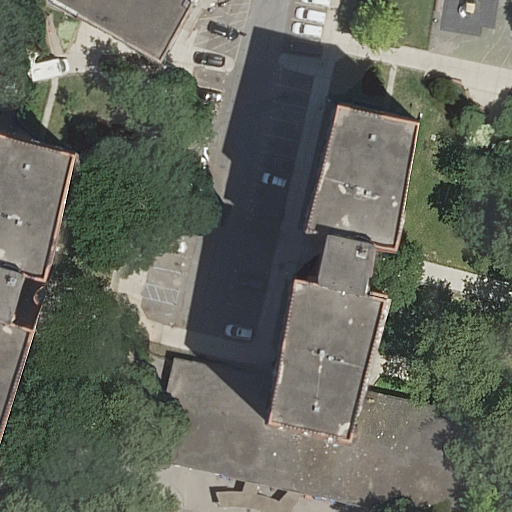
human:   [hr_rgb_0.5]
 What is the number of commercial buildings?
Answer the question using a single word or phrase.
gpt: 0

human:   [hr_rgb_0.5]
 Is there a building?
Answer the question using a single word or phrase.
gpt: yes

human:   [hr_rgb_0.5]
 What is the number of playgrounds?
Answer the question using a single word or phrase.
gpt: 2

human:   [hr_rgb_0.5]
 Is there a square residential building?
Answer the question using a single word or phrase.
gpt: no

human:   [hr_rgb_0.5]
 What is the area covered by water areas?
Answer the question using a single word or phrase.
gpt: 0m2

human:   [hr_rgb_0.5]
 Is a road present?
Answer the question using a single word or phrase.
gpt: yes

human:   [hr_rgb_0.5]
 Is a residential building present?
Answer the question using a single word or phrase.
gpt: yes

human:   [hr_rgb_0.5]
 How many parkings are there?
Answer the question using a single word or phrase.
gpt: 1

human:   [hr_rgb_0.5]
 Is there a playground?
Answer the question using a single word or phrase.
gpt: yes

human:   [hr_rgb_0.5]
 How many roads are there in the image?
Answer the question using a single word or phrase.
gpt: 12

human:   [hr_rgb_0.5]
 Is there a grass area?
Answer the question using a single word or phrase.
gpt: yes

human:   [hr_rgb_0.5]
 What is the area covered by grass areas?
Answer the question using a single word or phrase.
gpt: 1709m2

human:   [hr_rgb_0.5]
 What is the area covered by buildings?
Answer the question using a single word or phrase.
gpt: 3474m2

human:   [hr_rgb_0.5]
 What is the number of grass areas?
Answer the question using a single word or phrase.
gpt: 7

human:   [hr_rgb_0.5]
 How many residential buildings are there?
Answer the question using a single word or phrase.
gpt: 5

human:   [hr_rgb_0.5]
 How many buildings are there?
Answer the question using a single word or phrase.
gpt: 5

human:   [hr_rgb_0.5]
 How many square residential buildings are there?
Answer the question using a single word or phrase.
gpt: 0

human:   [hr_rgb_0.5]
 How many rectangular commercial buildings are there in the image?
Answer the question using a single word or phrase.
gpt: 0

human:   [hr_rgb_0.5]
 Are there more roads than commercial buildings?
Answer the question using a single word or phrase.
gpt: yes

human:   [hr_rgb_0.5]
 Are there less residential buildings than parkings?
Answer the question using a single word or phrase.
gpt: no

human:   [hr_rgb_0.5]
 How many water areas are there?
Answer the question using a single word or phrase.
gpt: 0

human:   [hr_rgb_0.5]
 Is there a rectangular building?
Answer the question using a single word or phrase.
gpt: yes

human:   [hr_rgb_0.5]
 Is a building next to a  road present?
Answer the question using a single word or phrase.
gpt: yes

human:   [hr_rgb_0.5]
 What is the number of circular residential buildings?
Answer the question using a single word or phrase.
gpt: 0

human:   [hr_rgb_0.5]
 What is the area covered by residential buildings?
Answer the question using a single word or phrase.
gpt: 3474m2

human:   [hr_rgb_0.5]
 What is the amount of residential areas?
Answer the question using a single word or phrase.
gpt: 1

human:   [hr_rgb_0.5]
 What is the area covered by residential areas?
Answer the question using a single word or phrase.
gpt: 3538m2

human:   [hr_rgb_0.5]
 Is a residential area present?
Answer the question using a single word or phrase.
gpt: yes

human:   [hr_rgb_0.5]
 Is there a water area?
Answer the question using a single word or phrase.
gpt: no

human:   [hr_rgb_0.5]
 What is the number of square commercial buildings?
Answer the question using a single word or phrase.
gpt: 0

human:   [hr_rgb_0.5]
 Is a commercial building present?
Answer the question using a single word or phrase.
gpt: no

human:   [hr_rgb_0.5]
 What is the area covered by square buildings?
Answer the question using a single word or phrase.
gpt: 0m2

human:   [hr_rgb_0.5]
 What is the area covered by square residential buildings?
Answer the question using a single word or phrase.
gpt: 0m2

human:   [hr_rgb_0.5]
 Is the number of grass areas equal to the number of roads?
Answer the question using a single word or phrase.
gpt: no

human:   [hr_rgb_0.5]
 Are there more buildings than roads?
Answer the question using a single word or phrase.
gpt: no

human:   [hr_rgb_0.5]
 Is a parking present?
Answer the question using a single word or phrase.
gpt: yes

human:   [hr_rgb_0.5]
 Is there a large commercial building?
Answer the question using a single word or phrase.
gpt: no

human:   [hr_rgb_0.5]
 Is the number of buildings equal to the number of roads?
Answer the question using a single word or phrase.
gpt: no

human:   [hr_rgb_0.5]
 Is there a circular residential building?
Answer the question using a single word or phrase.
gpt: no

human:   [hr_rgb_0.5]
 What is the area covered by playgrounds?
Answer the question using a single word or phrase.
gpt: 984m2

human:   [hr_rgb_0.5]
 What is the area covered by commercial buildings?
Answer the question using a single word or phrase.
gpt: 0m2

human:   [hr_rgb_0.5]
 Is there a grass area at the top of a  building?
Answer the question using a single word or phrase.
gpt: yes

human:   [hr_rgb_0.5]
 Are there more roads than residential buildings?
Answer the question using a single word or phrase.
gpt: yes

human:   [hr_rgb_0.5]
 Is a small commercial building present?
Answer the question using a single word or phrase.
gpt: no

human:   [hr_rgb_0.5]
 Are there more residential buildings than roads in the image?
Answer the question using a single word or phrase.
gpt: no

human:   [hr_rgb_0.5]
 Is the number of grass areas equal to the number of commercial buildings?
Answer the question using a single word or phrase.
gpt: no

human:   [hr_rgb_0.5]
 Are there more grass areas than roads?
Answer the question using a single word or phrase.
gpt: no

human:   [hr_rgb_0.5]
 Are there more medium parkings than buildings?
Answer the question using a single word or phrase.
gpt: no

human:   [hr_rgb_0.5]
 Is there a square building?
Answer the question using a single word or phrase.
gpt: no

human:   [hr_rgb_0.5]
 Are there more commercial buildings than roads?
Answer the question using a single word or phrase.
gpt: no

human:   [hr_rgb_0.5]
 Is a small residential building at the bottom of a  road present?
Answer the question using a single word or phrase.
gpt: yes

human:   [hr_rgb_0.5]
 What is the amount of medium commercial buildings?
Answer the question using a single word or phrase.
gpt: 0

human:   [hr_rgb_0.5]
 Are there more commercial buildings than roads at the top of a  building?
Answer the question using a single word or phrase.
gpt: no

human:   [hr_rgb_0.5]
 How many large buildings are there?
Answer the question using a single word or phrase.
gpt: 3

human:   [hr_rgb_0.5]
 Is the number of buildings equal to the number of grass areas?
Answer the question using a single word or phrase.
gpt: no

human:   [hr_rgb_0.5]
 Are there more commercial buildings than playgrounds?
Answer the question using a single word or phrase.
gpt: no

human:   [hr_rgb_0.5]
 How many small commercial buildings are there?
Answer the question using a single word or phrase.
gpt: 0

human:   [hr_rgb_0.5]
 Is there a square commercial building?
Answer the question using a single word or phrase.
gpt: no

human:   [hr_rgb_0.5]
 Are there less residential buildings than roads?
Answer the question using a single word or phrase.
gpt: yes

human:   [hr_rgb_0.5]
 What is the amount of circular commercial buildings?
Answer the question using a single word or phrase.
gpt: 0

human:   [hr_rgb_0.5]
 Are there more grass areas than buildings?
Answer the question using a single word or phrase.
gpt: yes

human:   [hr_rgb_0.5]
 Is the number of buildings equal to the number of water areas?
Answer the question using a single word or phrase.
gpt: no

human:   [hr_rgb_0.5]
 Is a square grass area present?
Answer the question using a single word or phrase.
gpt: no

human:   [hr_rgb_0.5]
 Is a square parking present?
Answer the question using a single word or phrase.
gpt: no